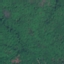
Land use / land cover class: Forest